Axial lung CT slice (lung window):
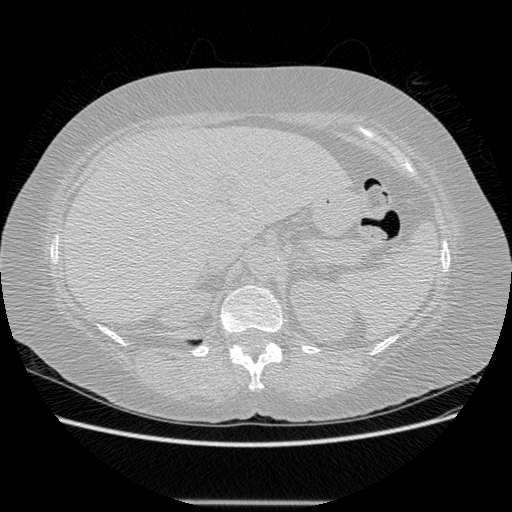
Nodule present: no